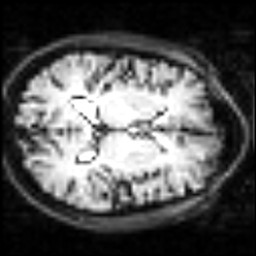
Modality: inplaneT2
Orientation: axial